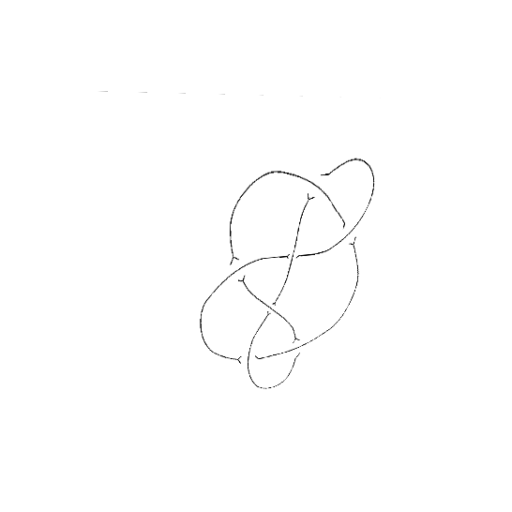
Crossing number: 7